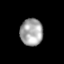
Tissue: skin
Cell type: Epithelial cells
Senescence score: 0.2632
Nuclear area (px): 604
Mean DAPI intensity: 164.57